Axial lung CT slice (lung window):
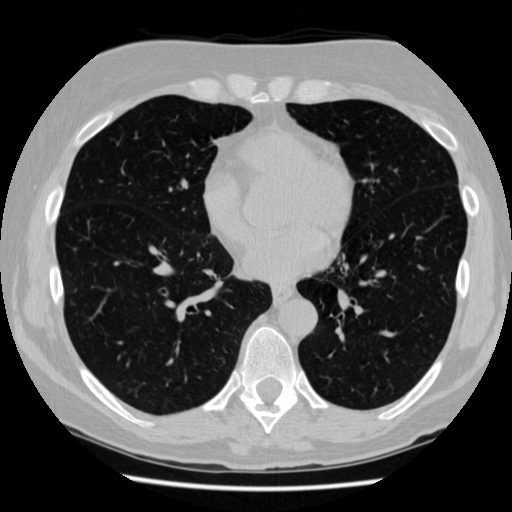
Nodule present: no